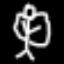
Label: angel